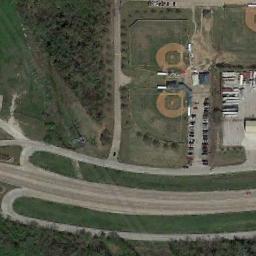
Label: baseball_diamond